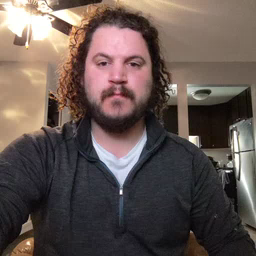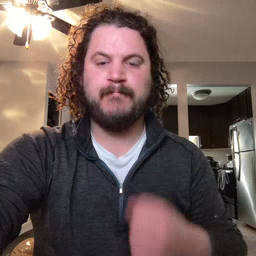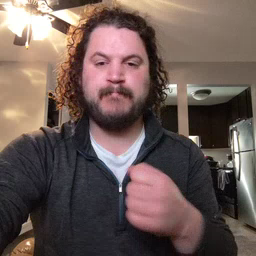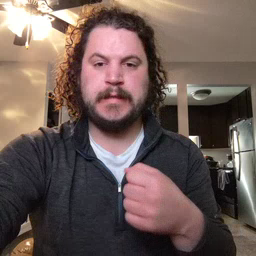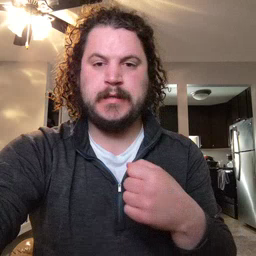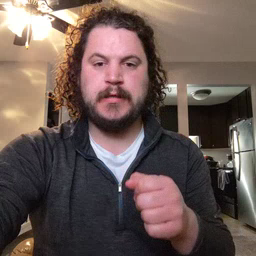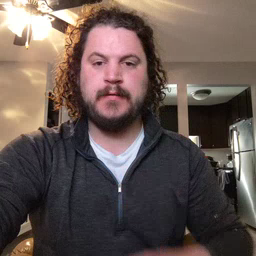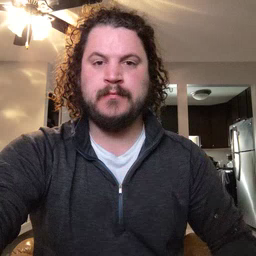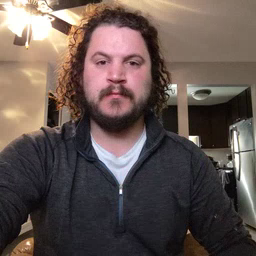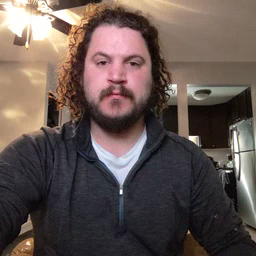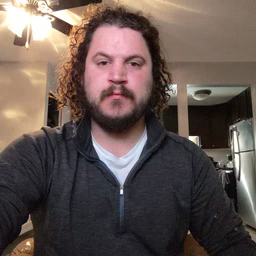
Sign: make